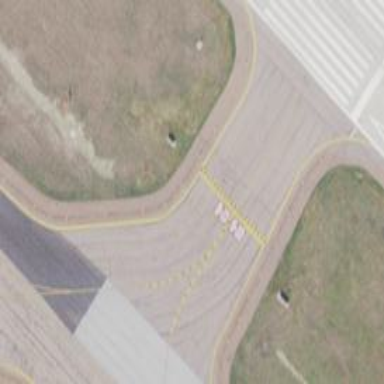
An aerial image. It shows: Image of taxiway at airport.